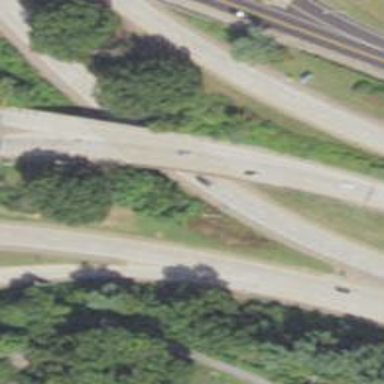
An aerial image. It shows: Motorway.